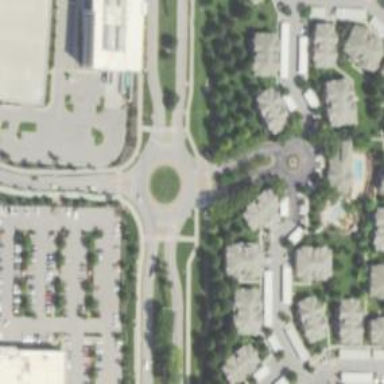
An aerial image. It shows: Secondary road leading to roundabout.